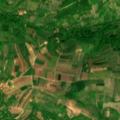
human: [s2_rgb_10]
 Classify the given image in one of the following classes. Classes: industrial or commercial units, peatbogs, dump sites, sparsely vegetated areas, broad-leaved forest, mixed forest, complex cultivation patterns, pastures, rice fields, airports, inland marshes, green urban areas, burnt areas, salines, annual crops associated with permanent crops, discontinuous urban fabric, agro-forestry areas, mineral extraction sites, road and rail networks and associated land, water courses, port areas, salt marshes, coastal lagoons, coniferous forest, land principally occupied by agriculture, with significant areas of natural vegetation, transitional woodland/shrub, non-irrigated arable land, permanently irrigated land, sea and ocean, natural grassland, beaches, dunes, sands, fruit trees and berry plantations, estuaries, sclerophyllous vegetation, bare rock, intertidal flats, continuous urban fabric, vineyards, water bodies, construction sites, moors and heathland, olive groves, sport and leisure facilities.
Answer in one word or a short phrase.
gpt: complex cultivation patterns, broad-leaved forest, transitional woodland/shrub